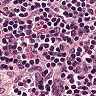
Metastatic tissue present: no